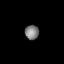
Tissue: lung
Cell type: Epithelial cells
Senescence score: 0.1931
Nuclear area (px): 198
Mean DAPI intensity: 125.202